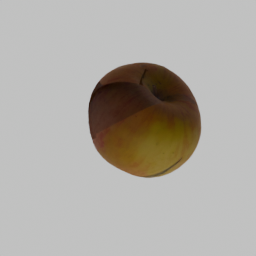
Label: nature